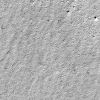
Atmospheric dust classification: not_dusty